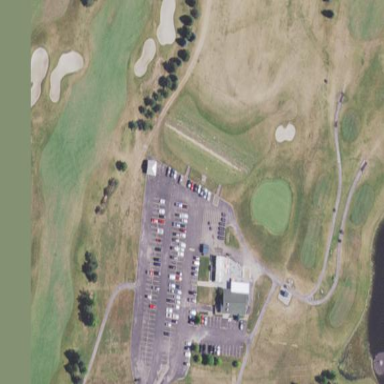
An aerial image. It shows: Golf fairway surrounded by grass.